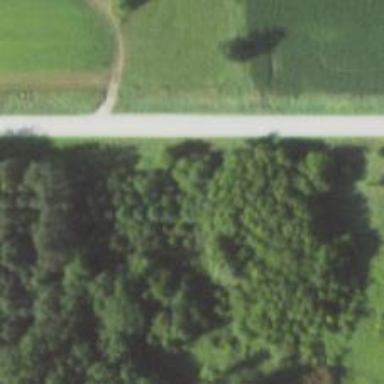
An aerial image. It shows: Row of trees in natural setting.